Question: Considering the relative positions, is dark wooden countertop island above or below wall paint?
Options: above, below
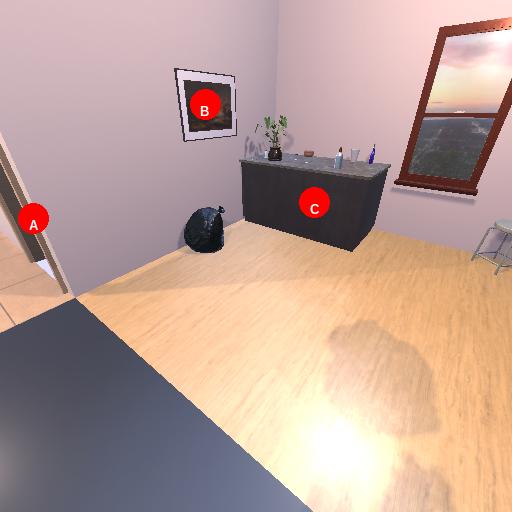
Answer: above